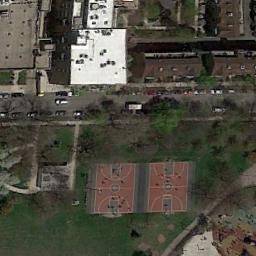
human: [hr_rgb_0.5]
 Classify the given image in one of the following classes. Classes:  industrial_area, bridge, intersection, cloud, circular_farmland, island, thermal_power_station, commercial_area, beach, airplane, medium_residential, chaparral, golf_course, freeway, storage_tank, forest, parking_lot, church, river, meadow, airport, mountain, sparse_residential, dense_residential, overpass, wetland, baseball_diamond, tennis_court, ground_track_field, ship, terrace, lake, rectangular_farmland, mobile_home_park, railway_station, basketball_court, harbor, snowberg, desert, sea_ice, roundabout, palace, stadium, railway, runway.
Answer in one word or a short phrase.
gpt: basketball_court